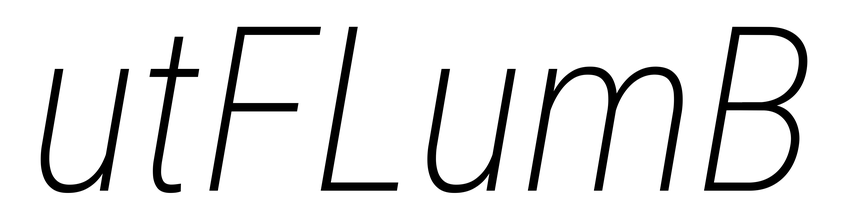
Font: Roboto-Italic_Condensed_ExtraLight_Italic